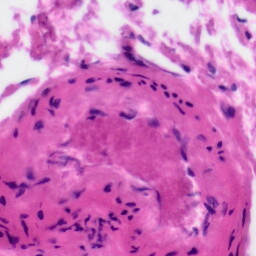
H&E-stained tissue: Tonsil